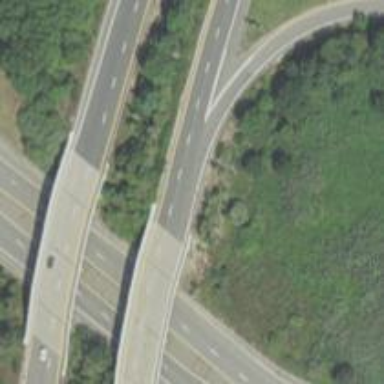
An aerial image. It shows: Motorway junction.